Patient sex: M
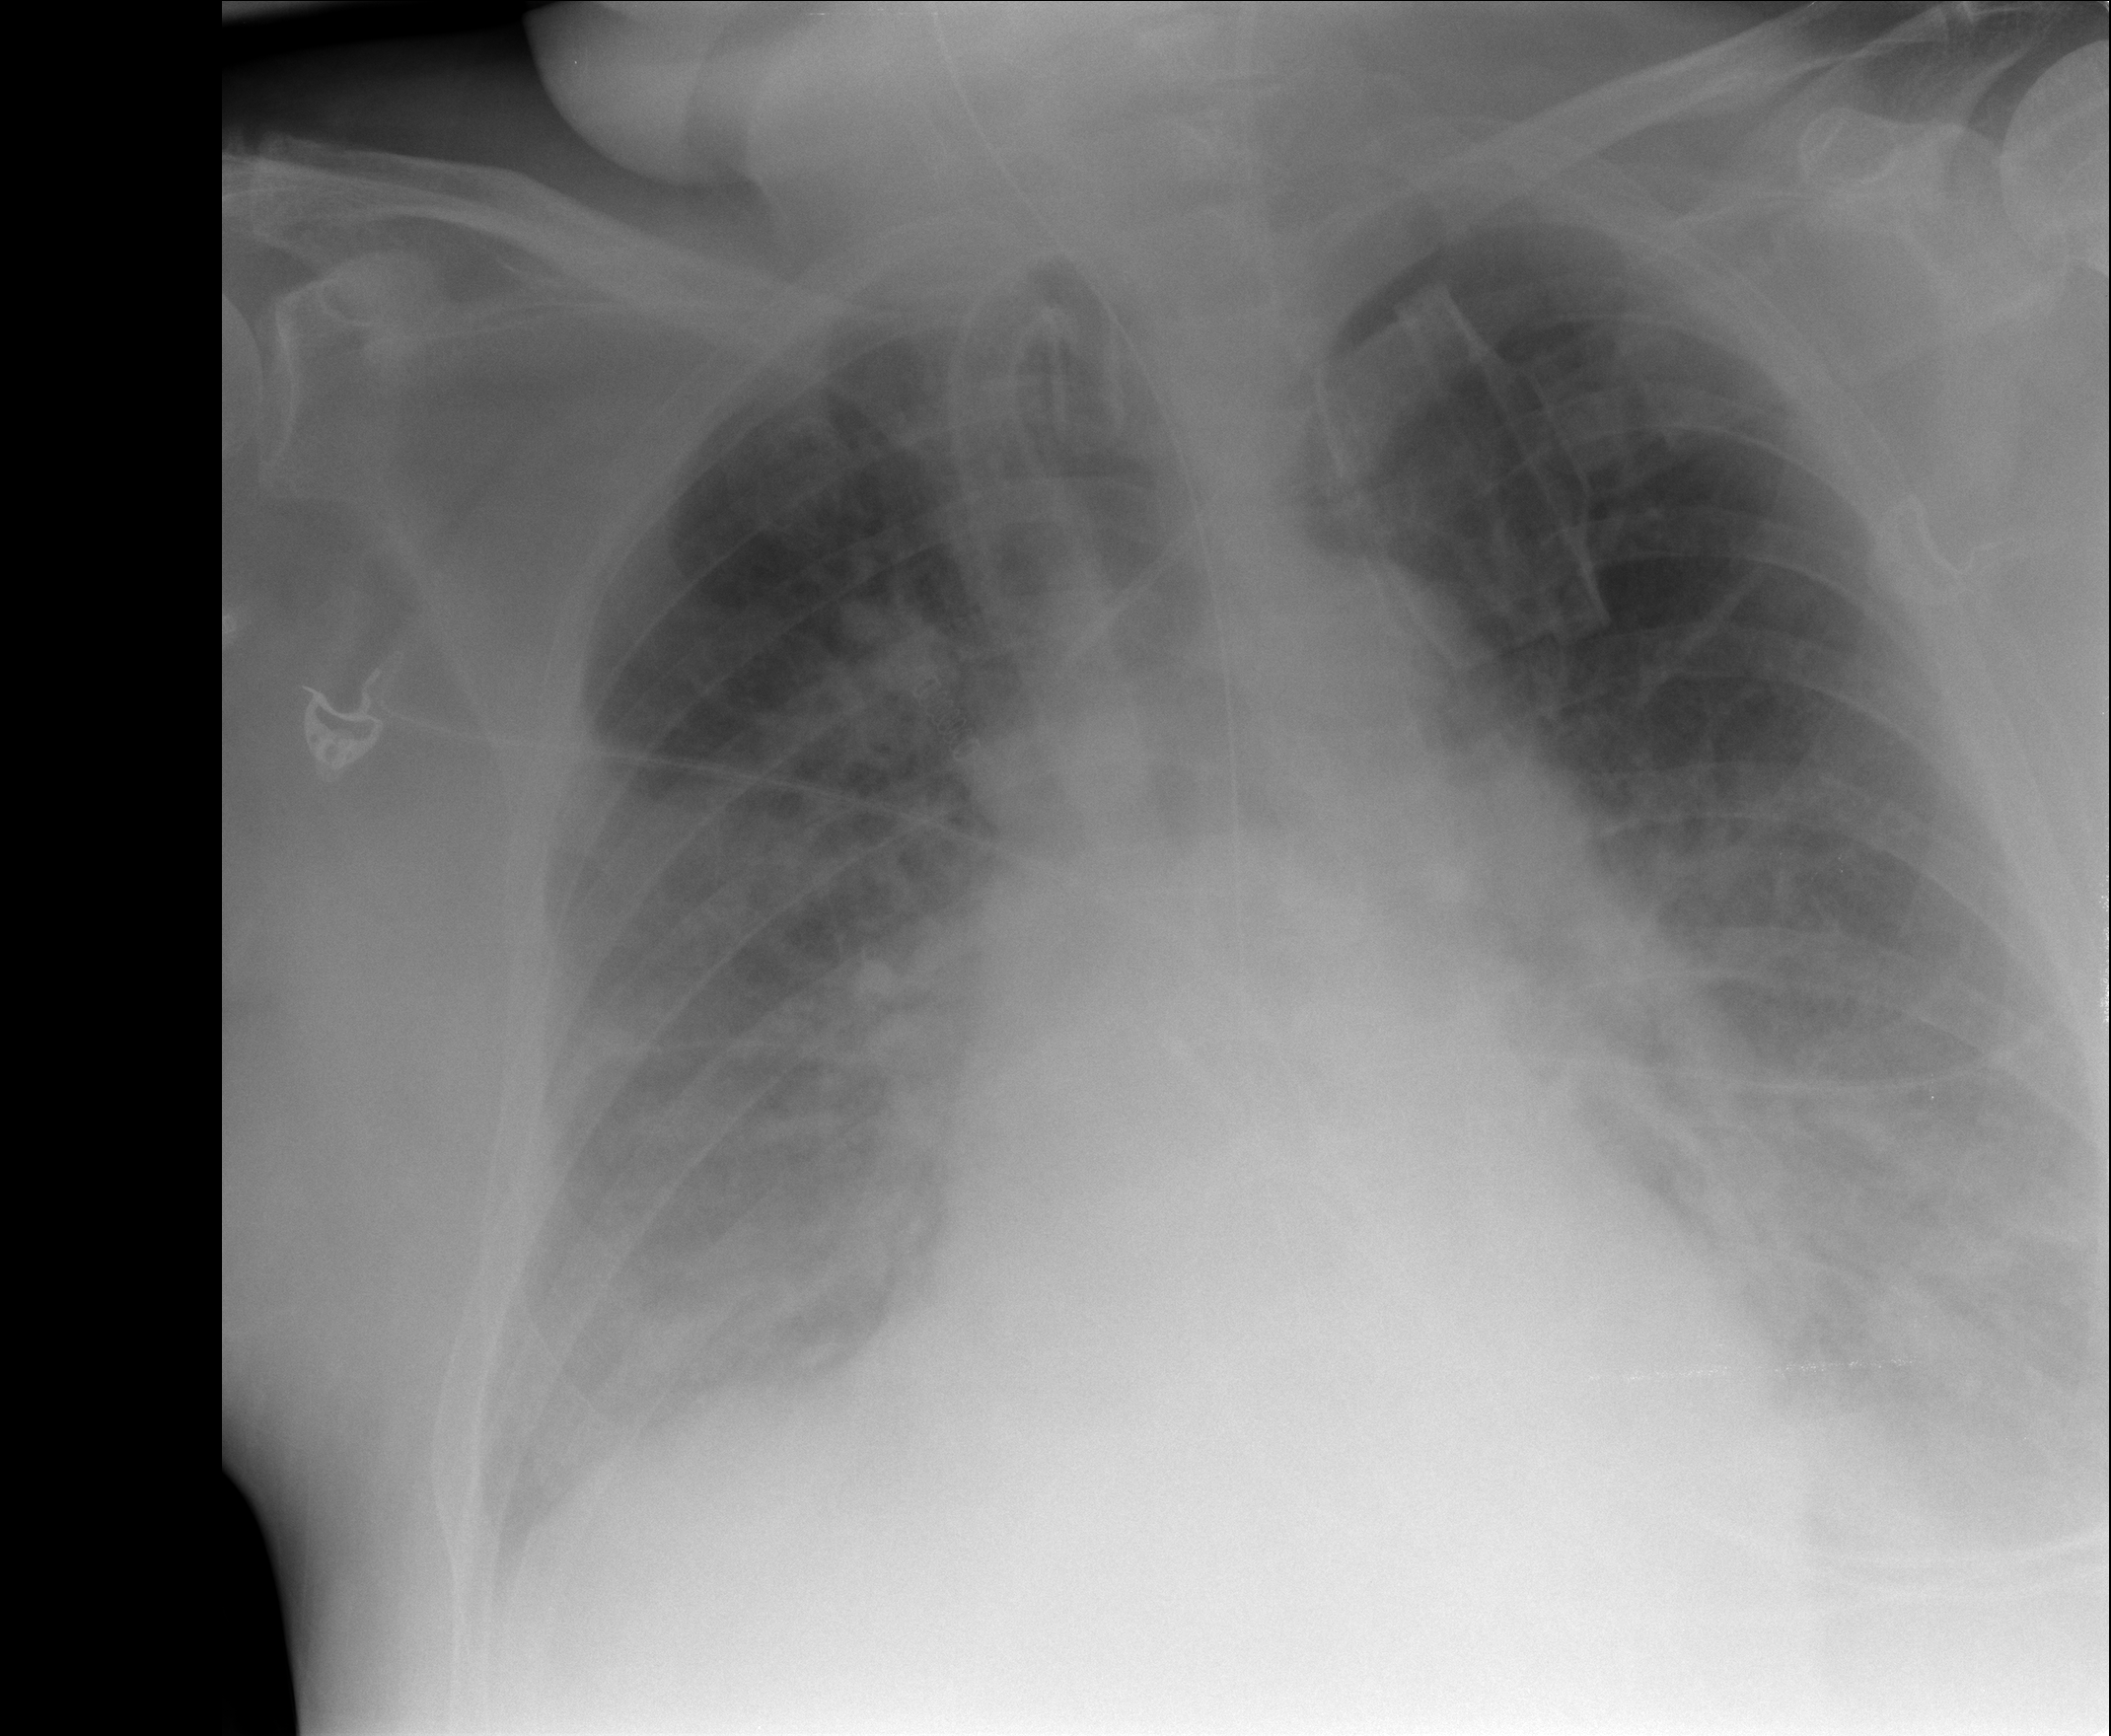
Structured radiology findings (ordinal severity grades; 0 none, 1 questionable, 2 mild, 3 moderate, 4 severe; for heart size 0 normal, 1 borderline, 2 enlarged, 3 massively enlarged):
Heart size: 2
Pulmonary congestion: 0
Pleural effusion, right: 2
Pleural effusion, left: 2
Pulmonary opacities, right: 2
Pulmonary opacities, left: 2
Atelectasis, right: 2
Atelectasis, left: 2